Question: I've created this just to test things outside my main program. I got this error in my main program and am attempting to fix it now. I'm not sure if this is the best way to go about this, however I have an ArrayList and wish to be able to either replace the values in it to something that wont ever be possible to be hit. Or remove it from the array without affecting the length and the other values. So poisition 0 is still 0. Position 4 is still position 4 regardles if possition 2 has been removed. Here is my current code.
'''
import java.util.ArrayList;
import java.awt.geom.Rectangle2D;
public class Main
{
public static void Main(String [] args)
{
ArrayList xcoords = (new Objects()).xco();
for( int x = 0 ; x < xcoords.size() ; x++ )
{
System.out.println(xcoords.get(x));
}
System.out.println("Start Replace");
xcoords.set(0,10,15,34,54);
System.out.println("End replace");
for( int x = 0 ; x < xcoords.size() ; x++ )
{
System.out.println(xcoords.get(x));
}
}
}
'''
And my objects class
'''
import java.util.ArrayList;
import java.awt.geom.Rectangle2D;
public class Objects
{
ArrayList<Integer> xco()
{
ArrayList rectangles = new ArrayList();
rectangles.add((new Rectangle2D.Double(5,10,20,100) ) );
rectangles.add((new Rectangle2D.Double(4555,1566,20,100) ) );
rectangles.add((new Rectangle2D.Double(73,45,20,100) ) );
rectangles.add((new Rectangle2D.Double(1463,98623,20,100) ) );
return rectangles;
}
}
'''
Error

So, is there an easior way using ArrayLists to get the desiered function and how would I go about 'setting' the value in the arraylist.
Thanks, Kyle.
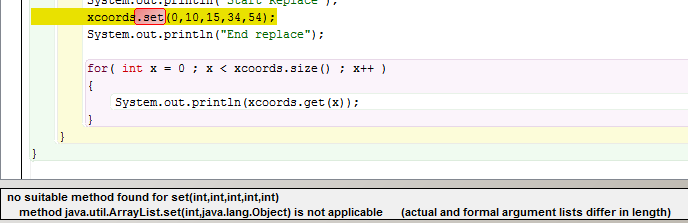
Answer: 'ArrayList#set' takes to arguments, an index and the object that you want to store at that index position. In your code I count five parameters.
If you want to replace the first rectangle in the list with a new one, then it would be:
'''
xcoords.set(0, new Rectangle2D.Double(10,15,34,54));
^ ^---------------------------------^
| The new rectangle
The index
'''